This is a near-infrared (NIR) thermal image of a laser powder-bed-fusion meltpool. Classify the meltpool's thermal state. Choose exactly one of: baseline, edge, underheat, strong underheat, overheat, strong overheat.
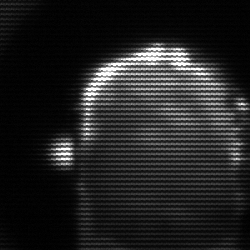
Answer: baseline